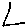
Label: triangle